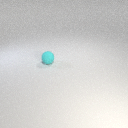
small cyan rubber sphere